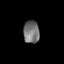
Tissue: skin
Cell type: Epithelial cells
Senescence score: 0.264
Nuclear area (px): 353
Mean DAPI intensity: 116.476